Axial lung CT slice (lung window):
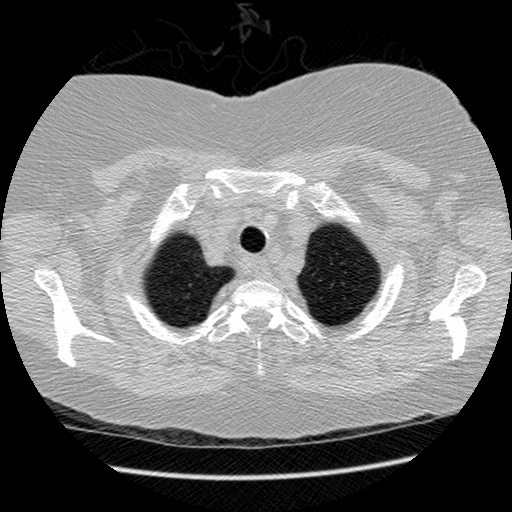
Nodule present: no